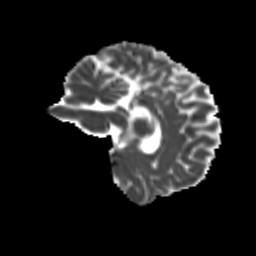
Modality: MD
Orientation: sagittal
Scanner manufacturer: siemens
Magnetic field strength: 3 T
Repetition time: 9.2 s
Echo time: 0.084 s